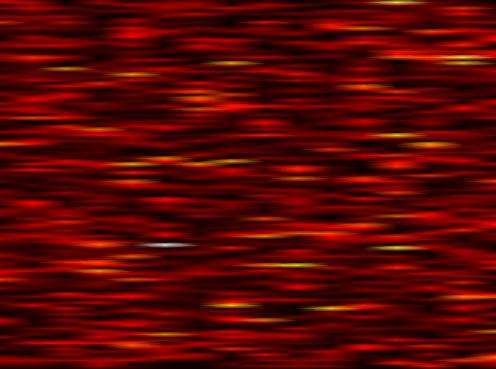
Label: FOFDM